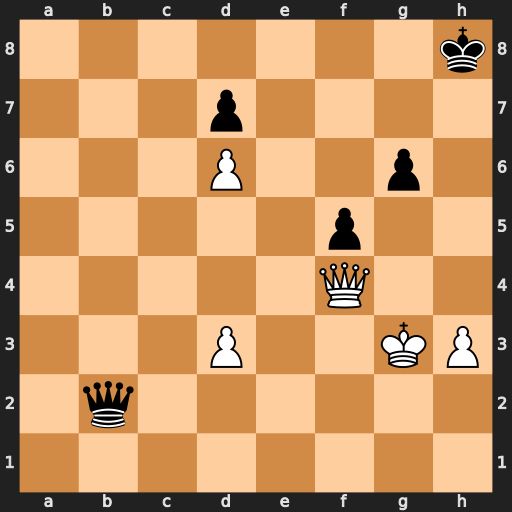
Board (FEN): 7k/3p4/3P2p1/5p2/5Q2/3P2KP/1q6/8
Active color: w
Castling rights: -
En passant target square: -
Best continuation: Qh6+ Kg8 Qxg6+ Qg7 Qxg7+